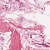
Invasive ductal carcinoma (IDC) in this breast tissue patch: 0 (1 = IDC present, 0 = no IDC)